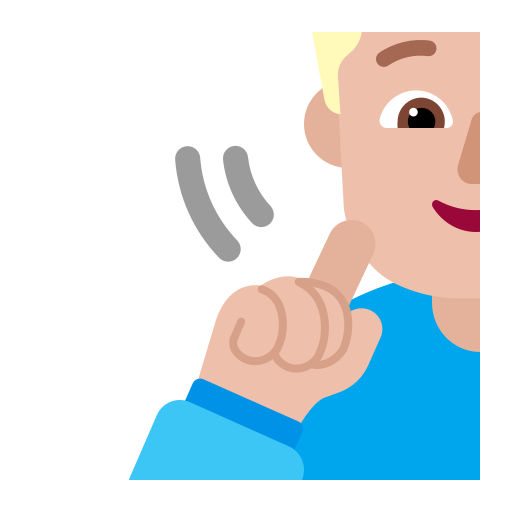
woman deaf flat  light